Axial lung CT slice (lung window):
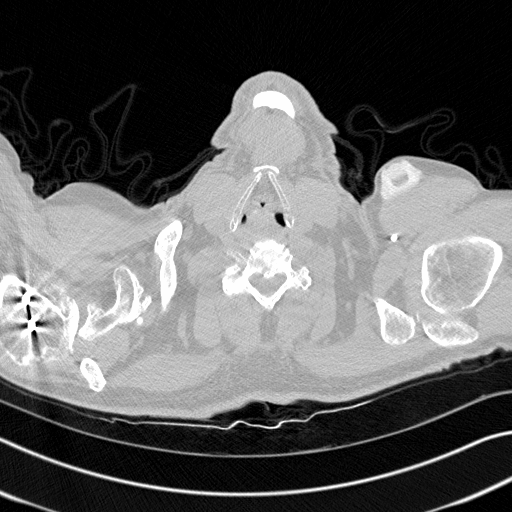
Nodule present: no